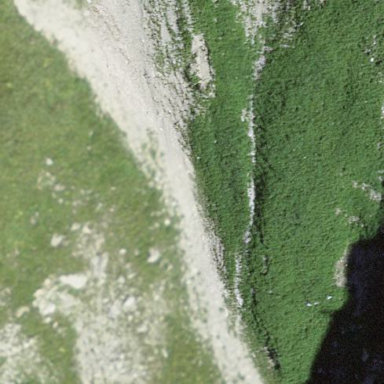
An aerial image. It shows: Natural scree.